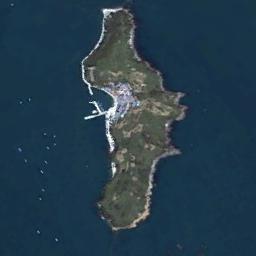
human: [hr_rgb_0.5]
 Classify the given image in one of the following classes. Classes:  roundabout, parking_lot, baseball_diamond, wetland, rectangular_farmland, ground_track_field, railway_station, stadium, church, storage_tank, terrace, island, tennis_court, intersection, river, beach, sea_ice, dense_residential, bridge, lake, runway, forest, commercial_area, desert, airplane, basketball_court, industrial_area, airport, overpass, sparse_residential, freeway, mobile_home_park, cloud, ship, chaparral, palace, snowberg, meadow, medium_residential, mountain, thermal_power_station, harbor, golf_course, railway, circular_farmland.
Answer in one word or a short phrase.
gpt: island